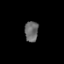
Tissue: prostate
Cell type: T cells
Senescence score: 0.2702
Nuclear area (px): 273
Mean DAPI intensity: 106.67